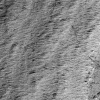
Atmospheric dust classification: not_dusty